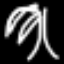
Label: palm tree